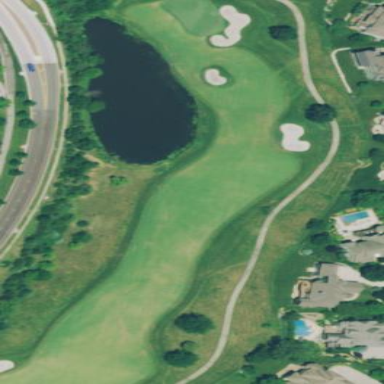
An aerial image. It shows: Water hazard on golf course. The hazard is natural water feature.